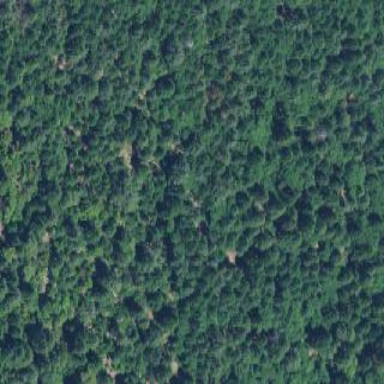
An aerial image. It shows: Forest area.